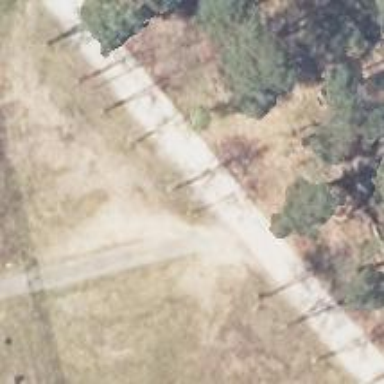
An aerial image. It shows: Footway.